Question: I am having trouble creating a segue from my Map view to another View Controller. I want the user to click an annotation and have another view controller pop up. I am having trouble creating the segue between the annotation press and the next view controller. I named my segue from the map view to the navigation view Controller 'annotationPress'. Whenever I click the annotations on the map, I get a new view controller that is all black. Any advice would be appreciated.
'''
func mapView(mapView: MKMapView!, annotationView view: MKAnnotationView!, calloutAccessoryControlTapped control: UIControl!)
{
// performSegueWithIdentifier("annotationPress", sender: view)
}
override func performSegueWithIdentifier(identifier: String?, sender: AnyObject?) {
println("segueing...")
if identifier == "annotationPress"
{
}
}
override func prepareForSegue(segue: UIStoryboardSegue, sender: AnyObject?) {
if segue.identifier == "annotationPress"
{
println("hello")
var vc = MapRouteViewController()
}
}
'''

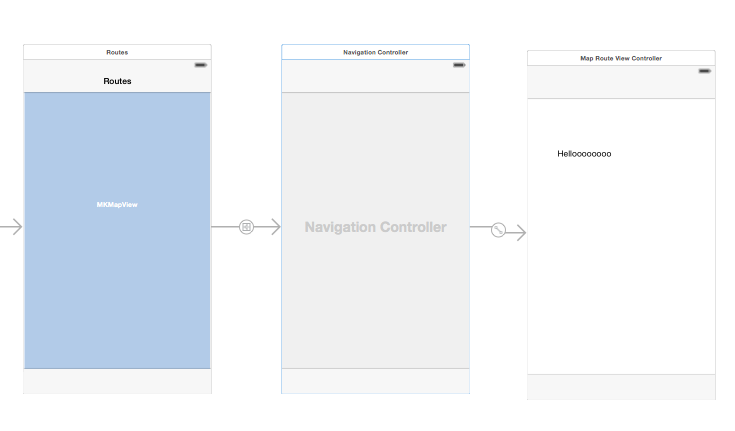
Answer: You shouldn't override function 'performSegueWithIdentifier' just 'prepareForSegue'
Also the 'prepareForSegue' method your implementation is wrong (if you are trying to pass some arguments into destination view controller). You need something like this
'''
let vc = segue.destinationViewController as! MapRouteViewController
'''